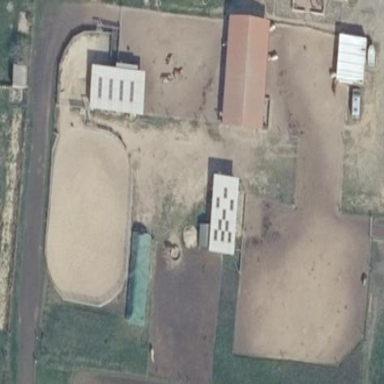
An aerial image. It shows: Equestrian pitch for leisure land sports.